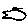
Label: fish